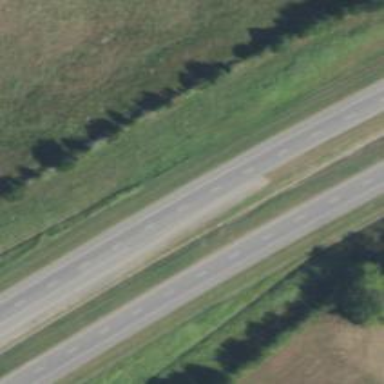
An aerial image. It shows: This image shows trunk highway that functions as expressway.